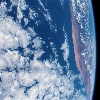
Label: cloud